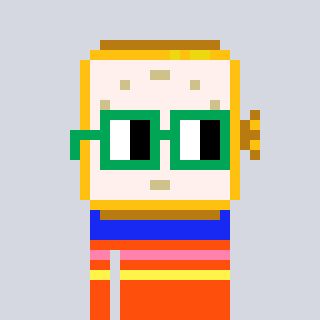
a pixel art character with square green glasses, a watch-shaped head and a orange-colored body on a cool background